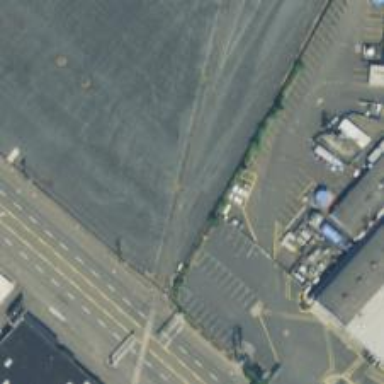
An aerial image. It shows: Railway siding with rails.